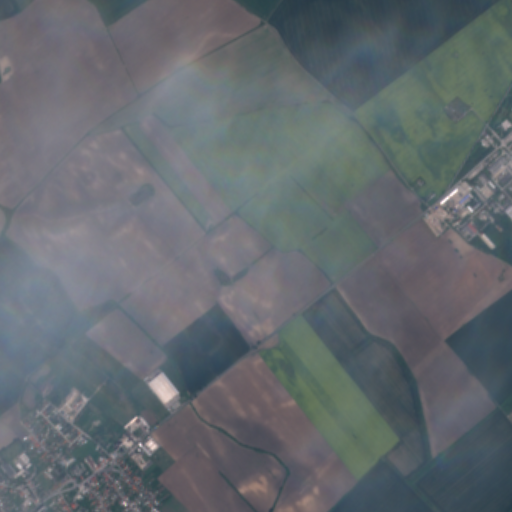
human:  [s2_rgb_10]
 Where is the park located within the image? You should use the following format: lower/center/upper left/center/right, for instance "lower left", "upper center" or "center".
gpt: The park is located in the lower left of the image.
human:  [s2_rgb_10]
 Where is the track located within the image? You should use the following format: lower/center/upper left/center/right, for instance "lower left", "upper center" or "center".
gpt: The track is located in the lower left of the image.
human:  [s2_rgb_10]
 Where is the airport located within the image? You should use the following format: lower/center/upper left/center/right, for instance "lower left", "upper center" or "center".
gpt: There is no airport in the image.